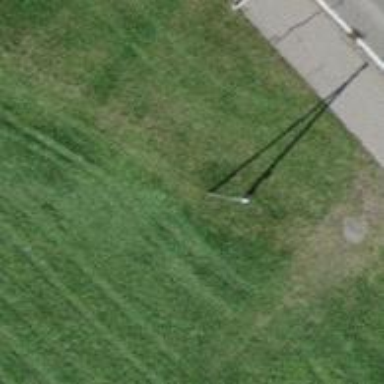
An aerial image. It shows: Power pole.